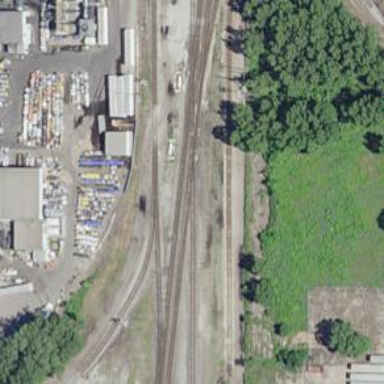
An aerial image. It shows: Railway crossing.